Question: my 'json' looks like

I am trying to group by NodeGroup using underscore library
'''
vm.populatedNodeGroups = _($scope.nodes).groupBy(function (o) {
return o.NodeGroup.Name;
});
'''
In an 'vm.populatedNodeGroups' I get two keys (Are One Routers , Are Two Switches) with two arrays each.
What I am trying to get is two Node Group Objects with Two arrays each.
any suggestions?
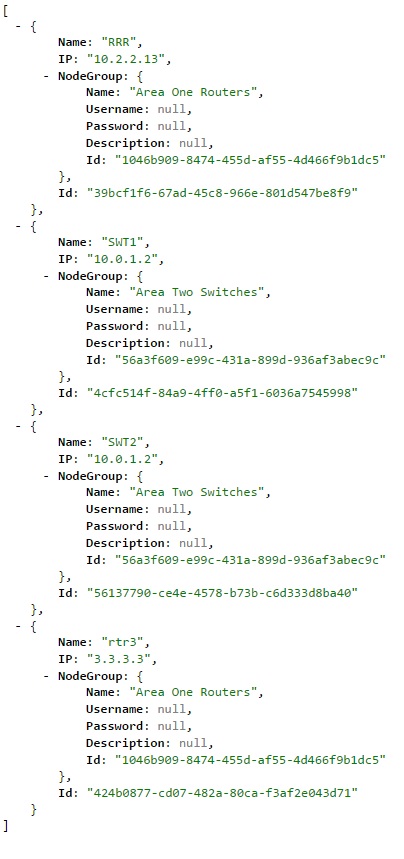
Answer: There is <URL>
I would say, that you are almost there. this could be our view, consuming the underscore groupBy:
'''
<div ng-controller="TheCtrl">
<div ng-repeat="(key, values) in populatedNodeGroups">
<h3>{{key}}</h3>
<ul>
<li ng-repeat="value in values">{{value | json}}</li>
</ul>
</div>
</div>
'''
Here is our controller, doing the 'groupBy'
'''
app.controller('TheCtrl', ['$scope', function ($scope) {
var result = _(data)
.groupBy(function (o) {
return o.NodeGroup.Name;
})
;
$scope.populatedNodeGroups = result;
}])
'''
The result would be like
- '{ "NodeGroup": { "Name": "Area Two Switches" ... } ... }'- '{ "NodeGroup": { "Name": "Area Two Switches" ... } ... }'
- '{ "NodeGroup": { "Name": "Areaa One Routers" ... } ... }'- '{ "NodeGroup": { "Name": "Areaa One Routers" ... } ... }'
Check it in action <URL>